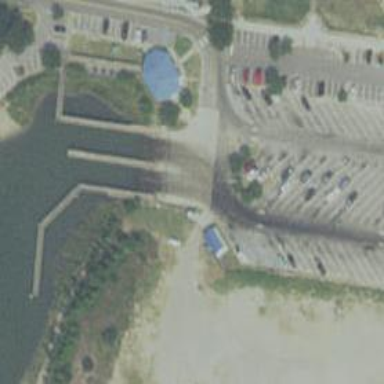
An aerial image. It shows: Slipway on leisure land.